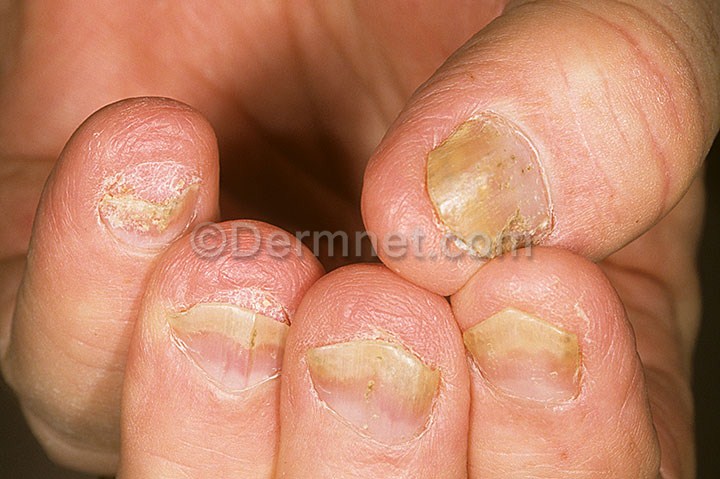
Disease: Psoriasis pictures Lichen Planus and related diseases